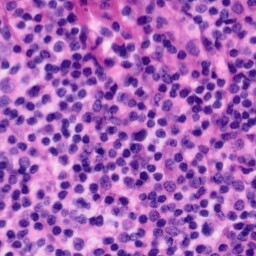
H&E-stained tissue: Tonsil